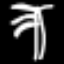
Label: palm tree